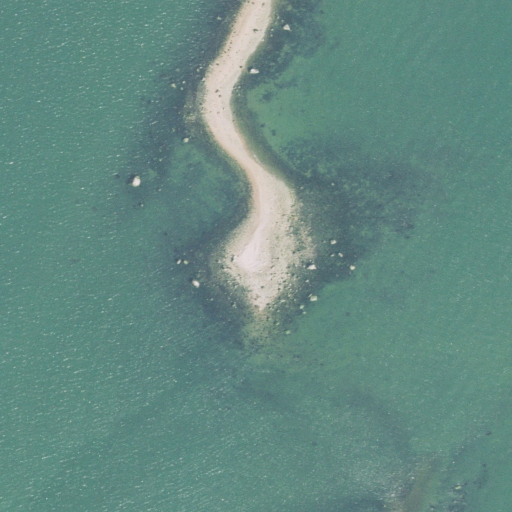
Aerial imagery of island in Connecticut named Goose Island containing only open water